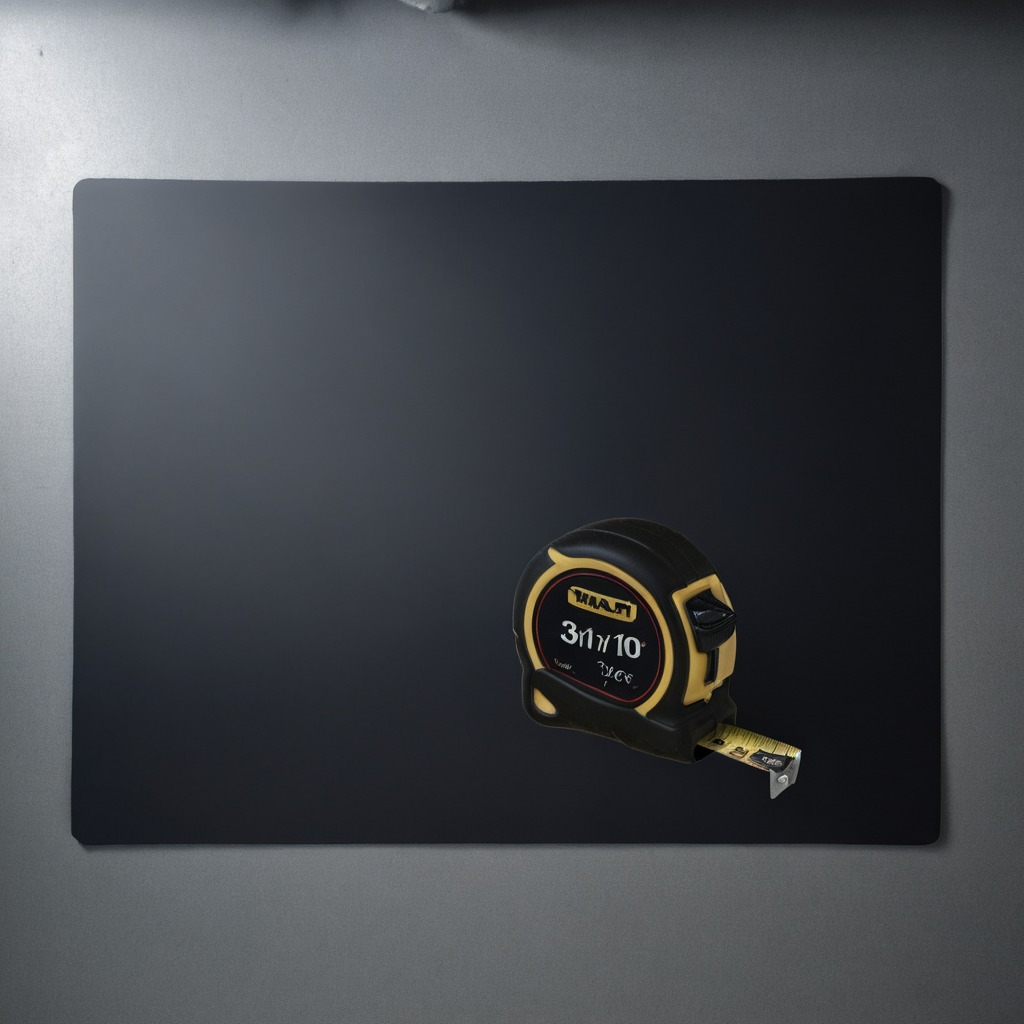
A measuring tape lies on a clean granite tabletop covered with a black rubber mat inside a workshop under bright overhead lighting crisp shadows high clarity worn but beneath the mat